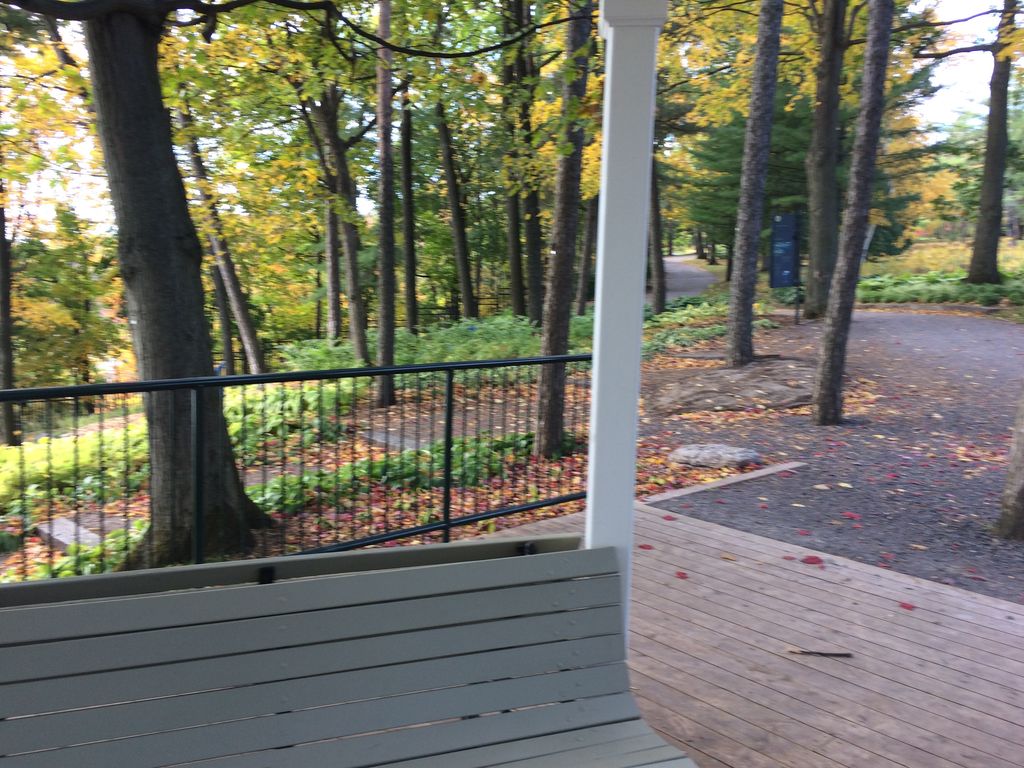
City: quebec_city